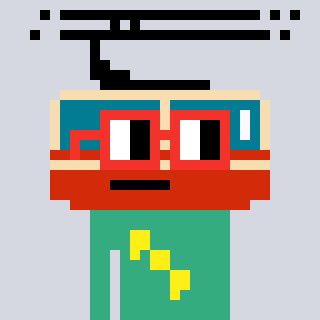
a pixel art character with square red glasses, a tram wagon-shaped head and a teal-colored body on a cool background